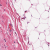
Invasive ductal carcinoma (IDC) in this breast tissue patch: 0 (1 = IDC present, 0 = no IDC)